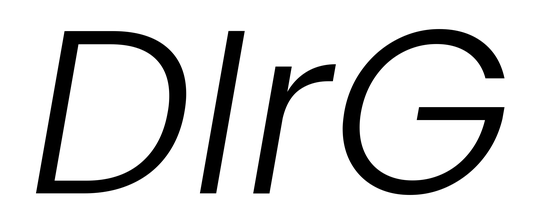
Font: Poppins-LightItalic